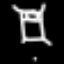
Label: bed